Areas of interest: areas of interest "Scenic Spot"
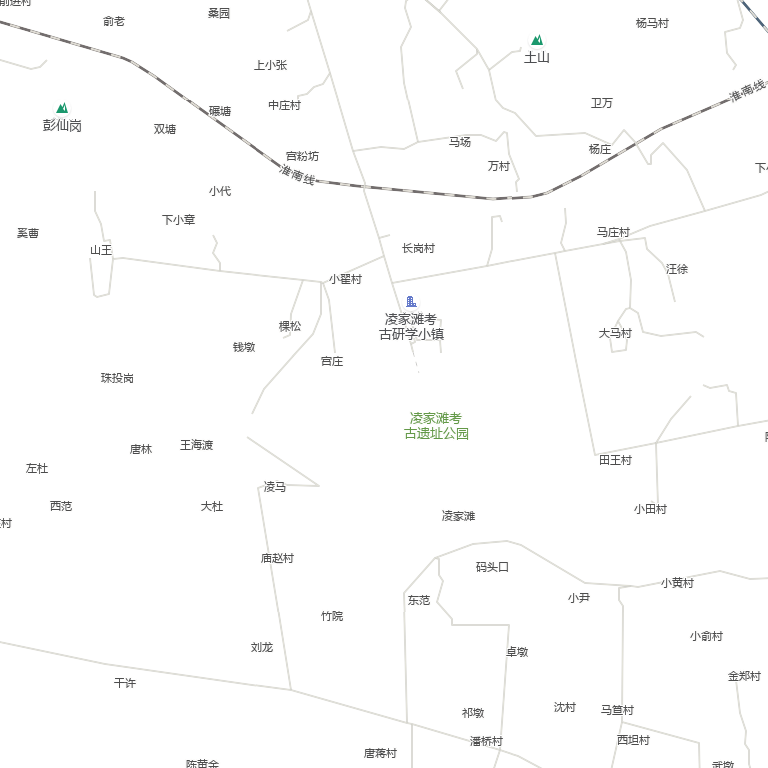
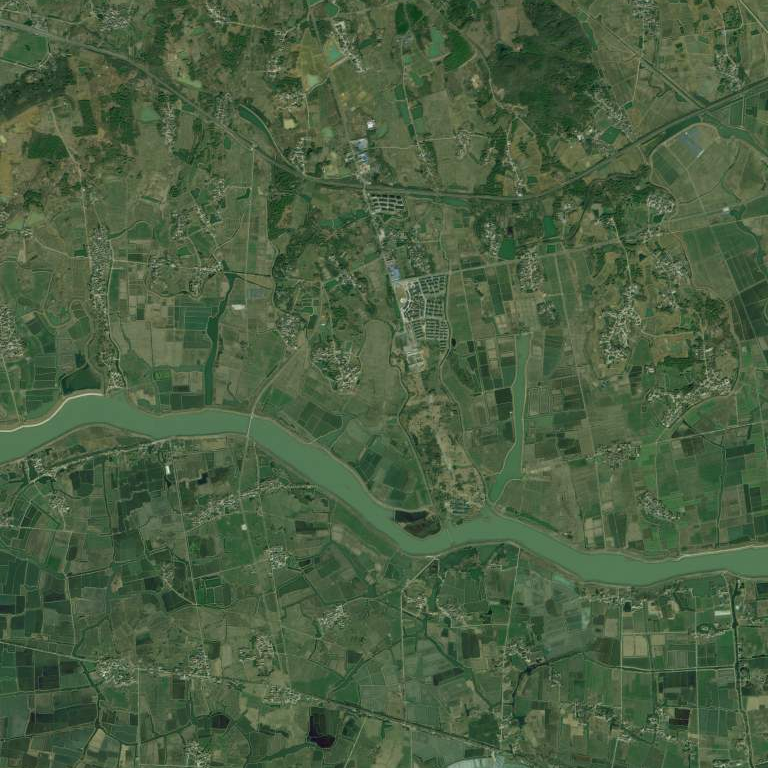